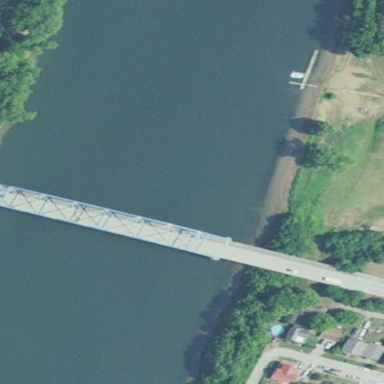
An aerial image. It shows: Man-made bridge.